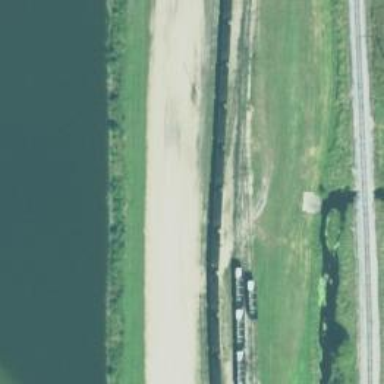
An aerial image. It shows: Railway yard.